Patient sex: M
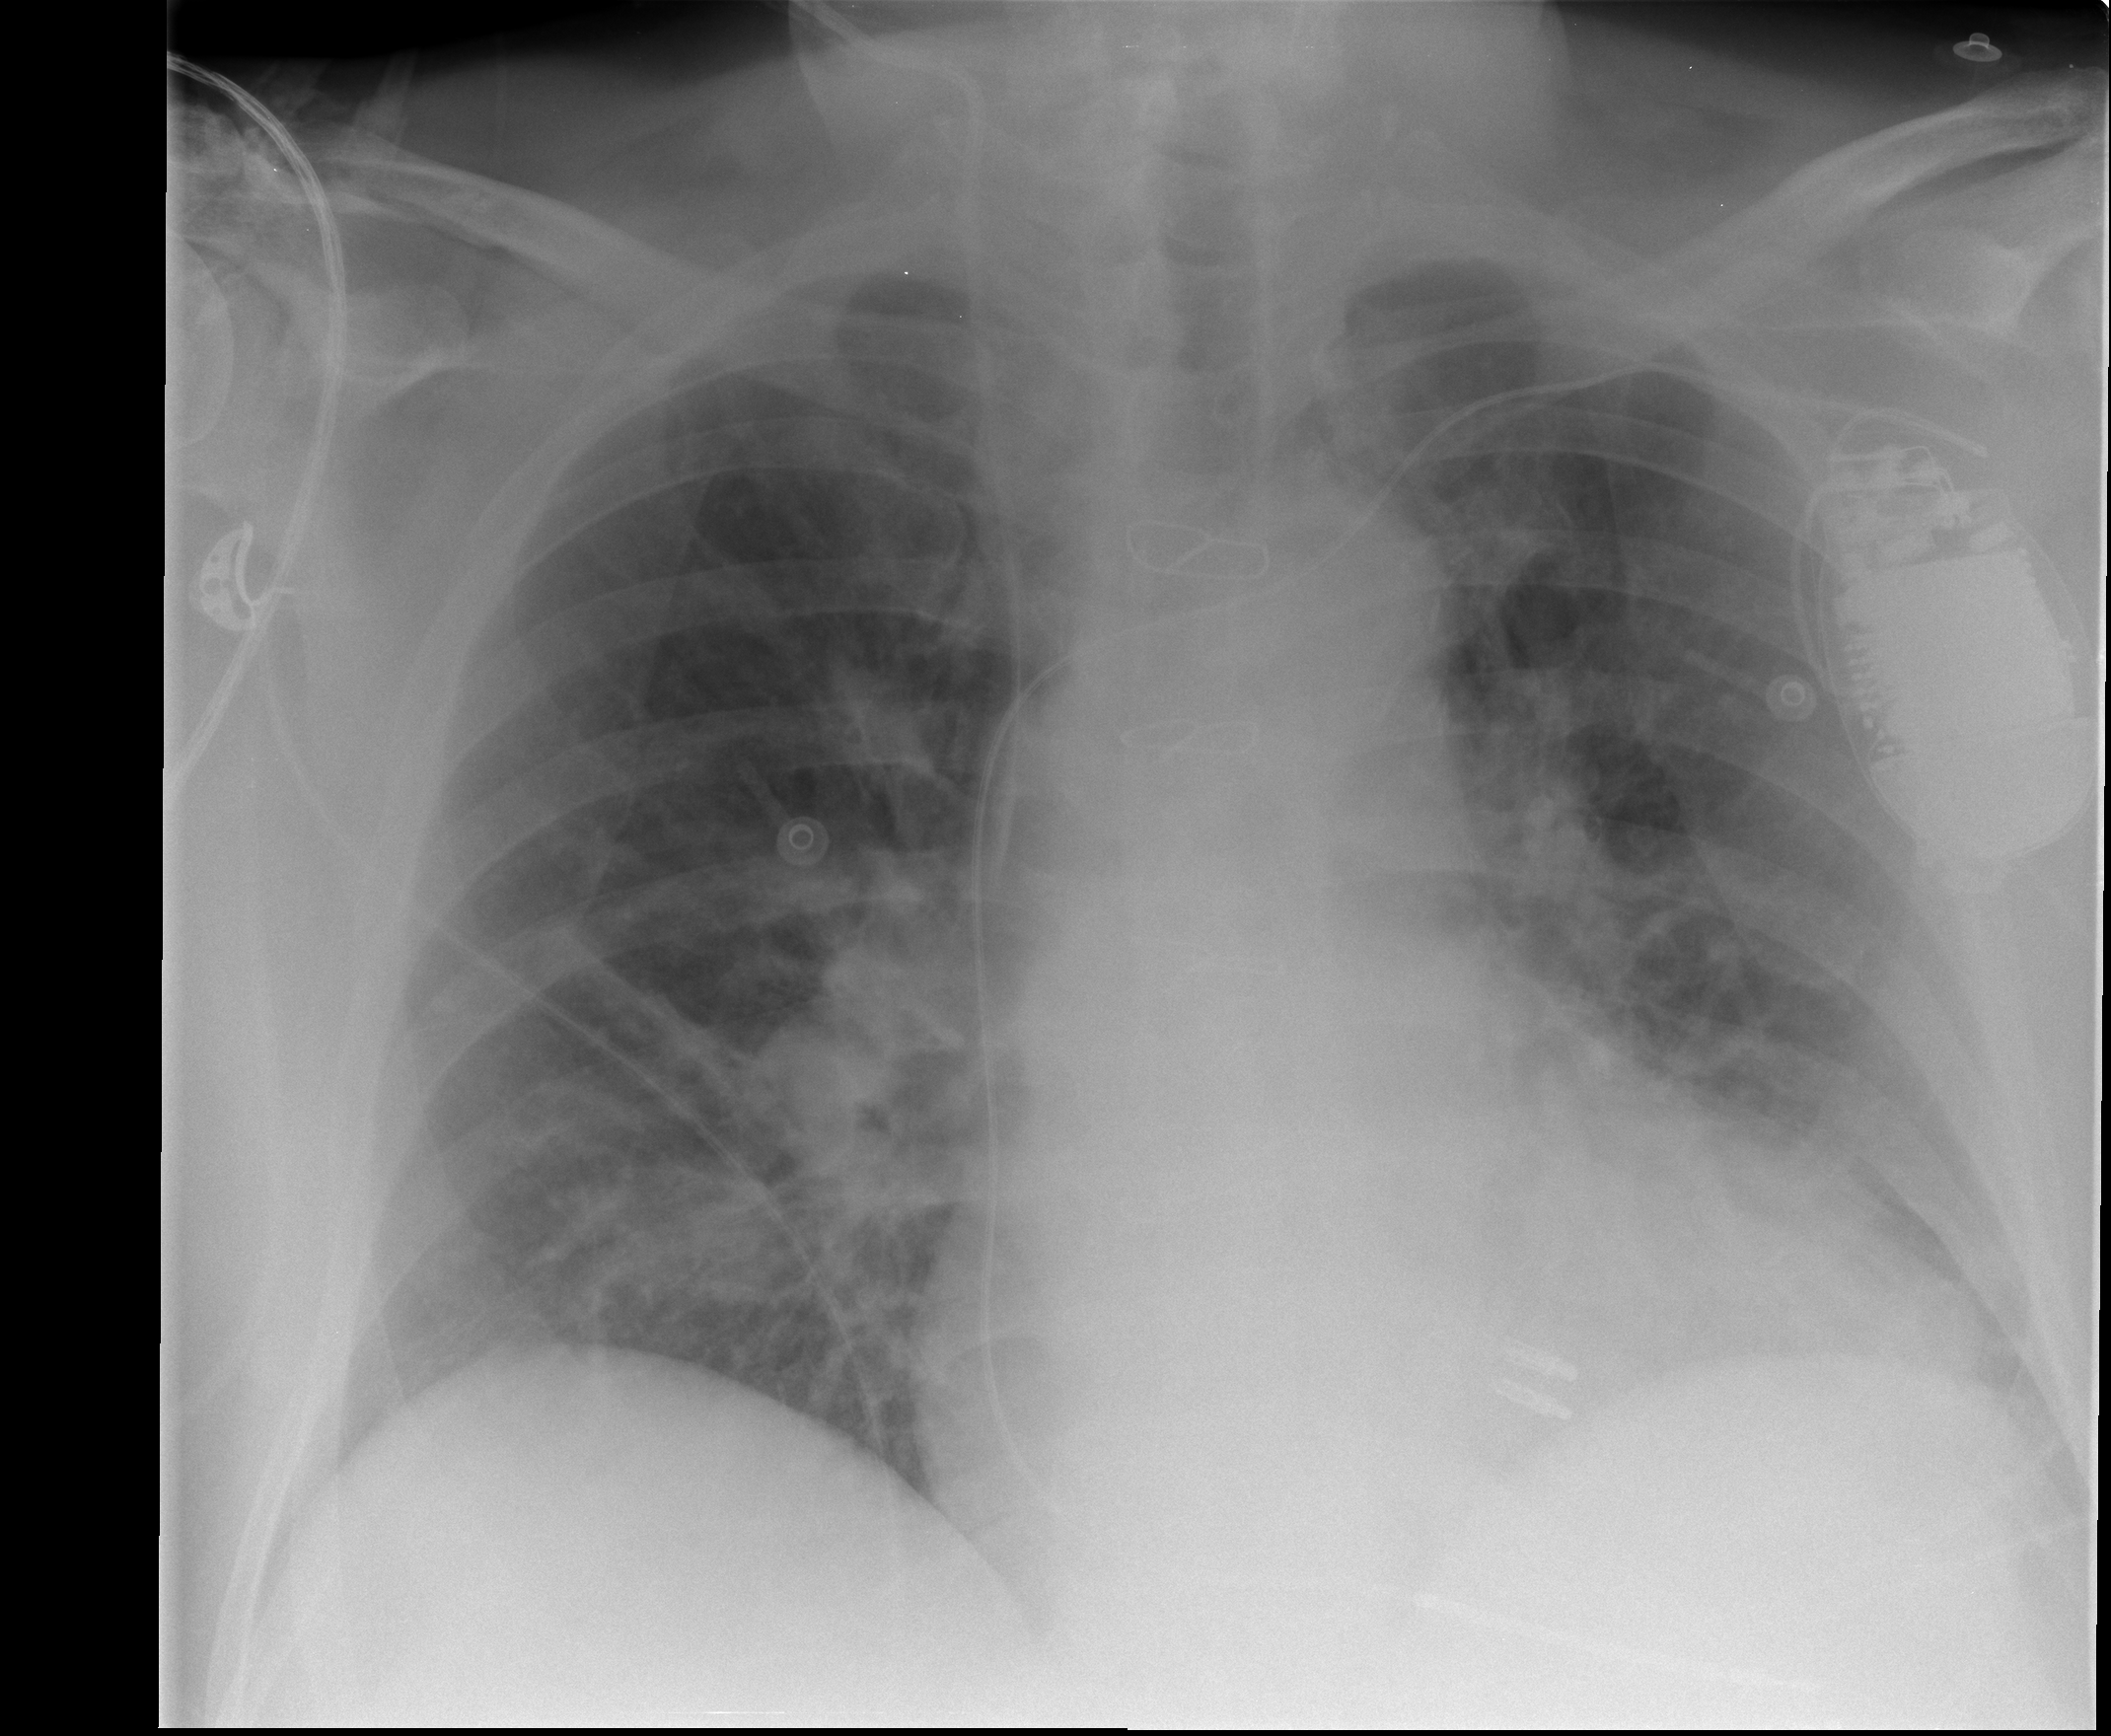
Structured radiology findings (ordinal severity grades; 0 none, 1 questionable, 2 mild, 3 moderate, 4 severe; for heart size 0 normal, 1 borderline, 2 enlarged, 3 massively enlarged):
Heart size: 2
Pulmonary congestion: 1
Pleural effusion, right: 0
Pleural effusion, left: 0
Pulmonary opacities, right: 0
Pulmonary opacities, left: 0
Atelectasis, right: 1
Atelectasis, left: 0